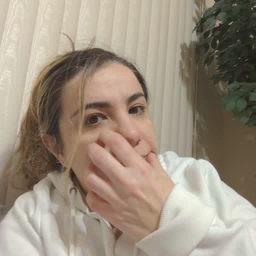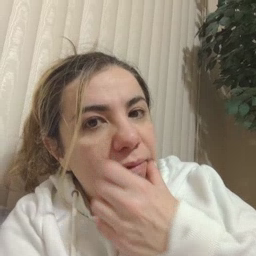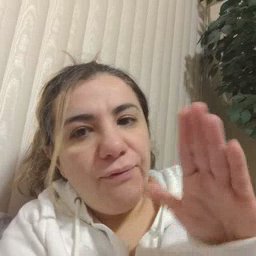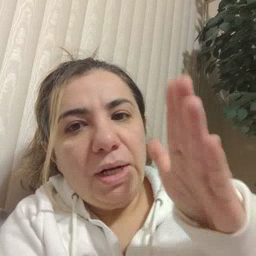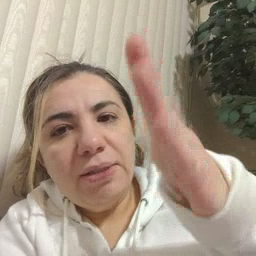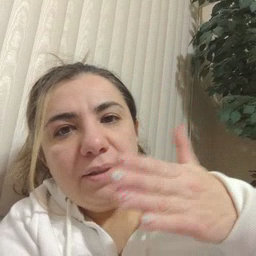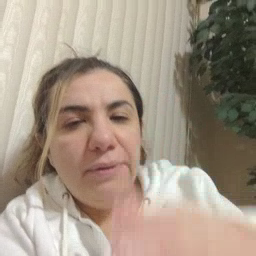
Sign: fish